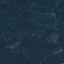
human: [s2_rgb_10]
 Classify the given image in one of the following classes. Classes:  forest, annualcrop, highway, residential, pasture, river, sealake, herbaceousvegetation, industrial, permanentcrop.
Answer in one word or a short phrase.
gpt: Forest